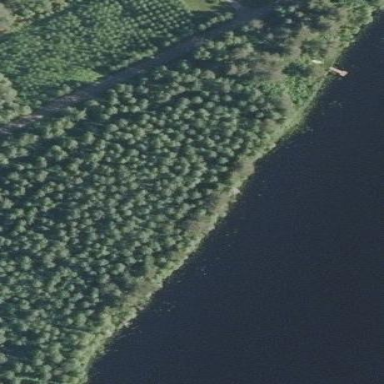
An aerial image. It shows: Forest area.